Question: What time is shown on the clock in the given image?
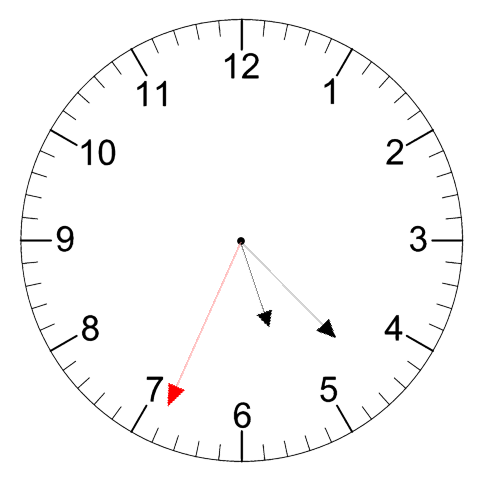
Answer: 05:22:34